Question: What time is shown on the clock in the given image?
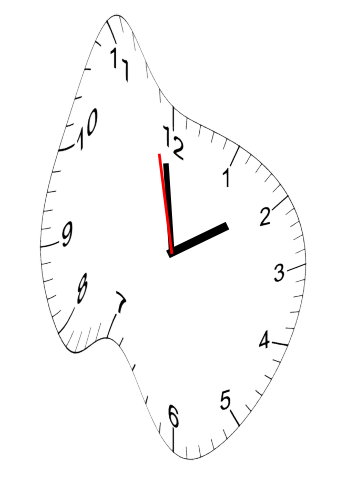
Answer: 01:58:58